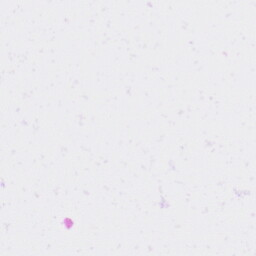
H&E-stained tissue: Skin